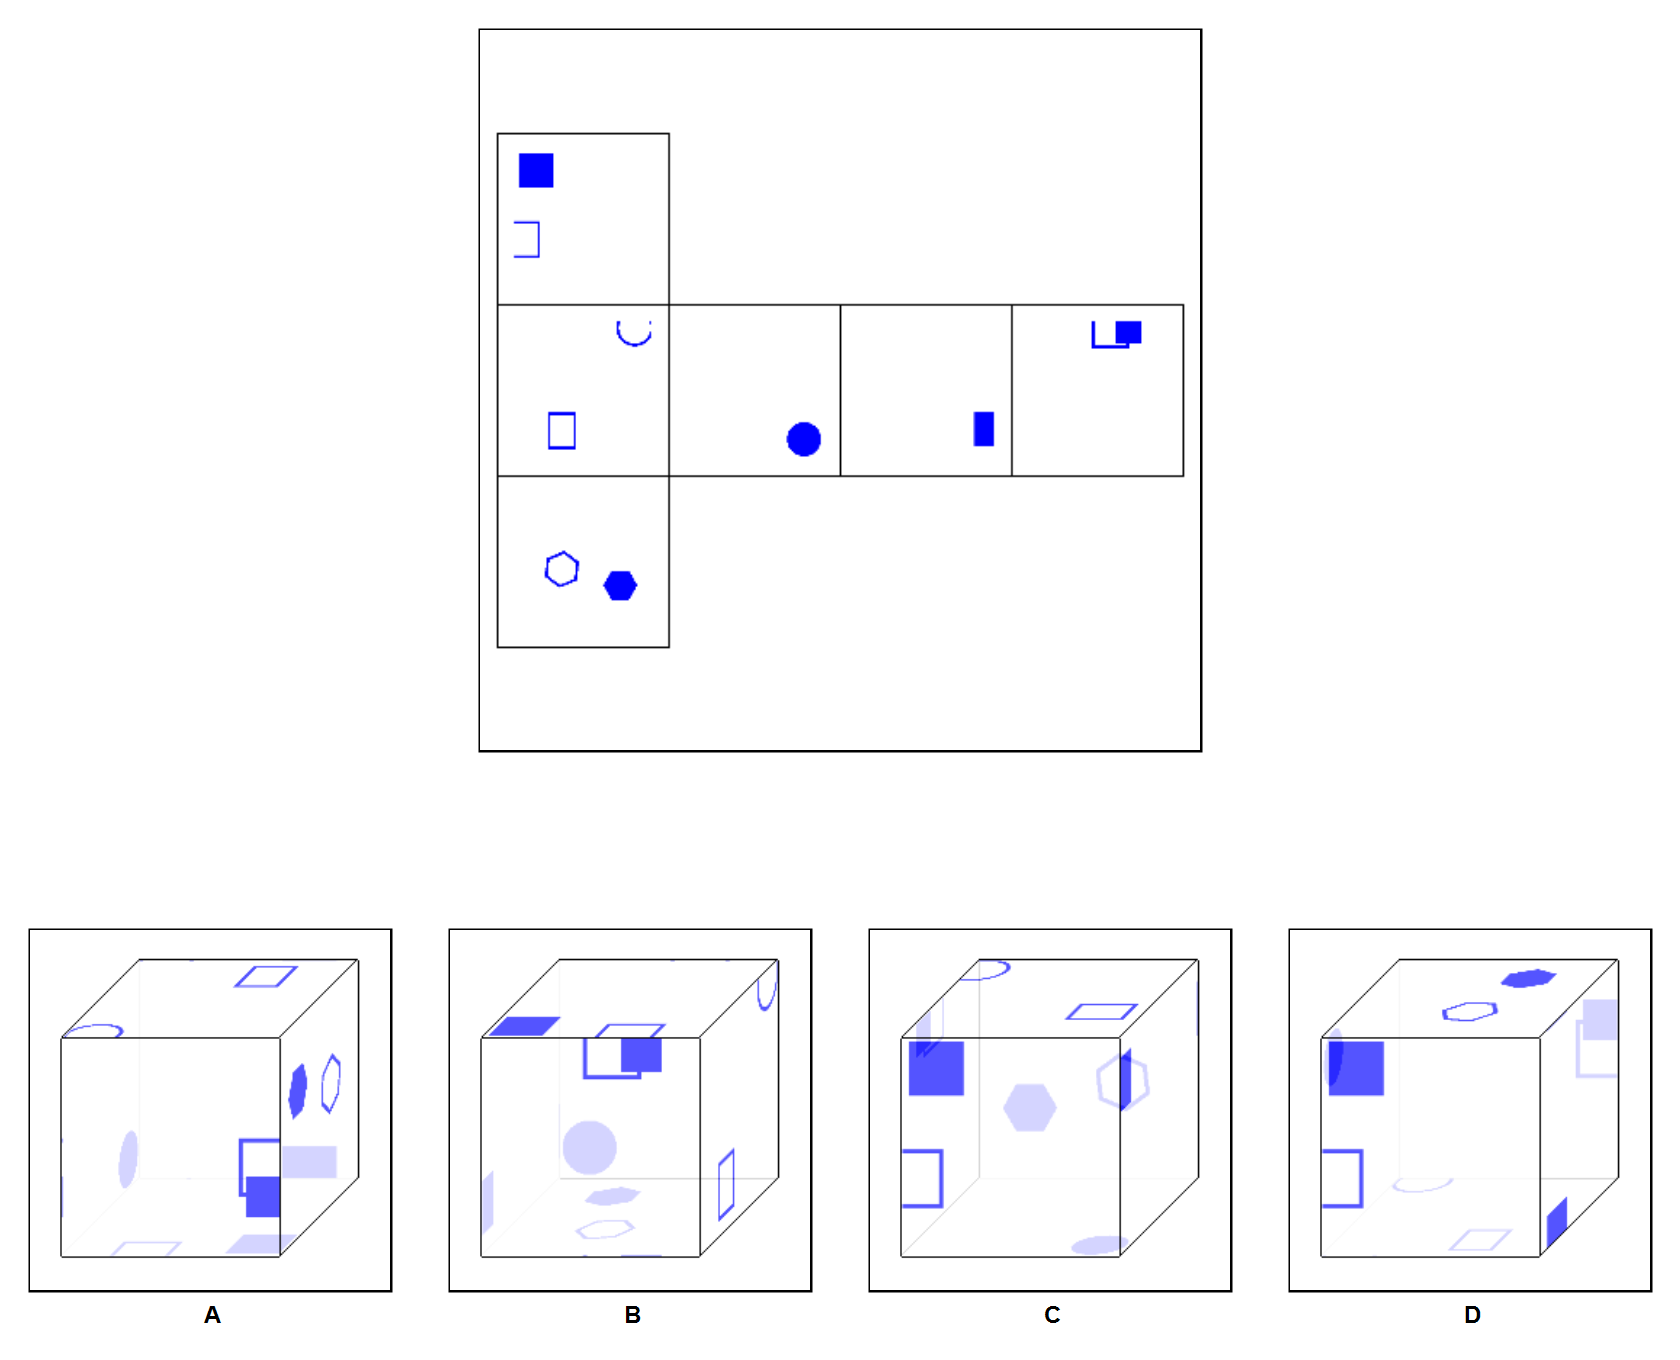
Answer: B